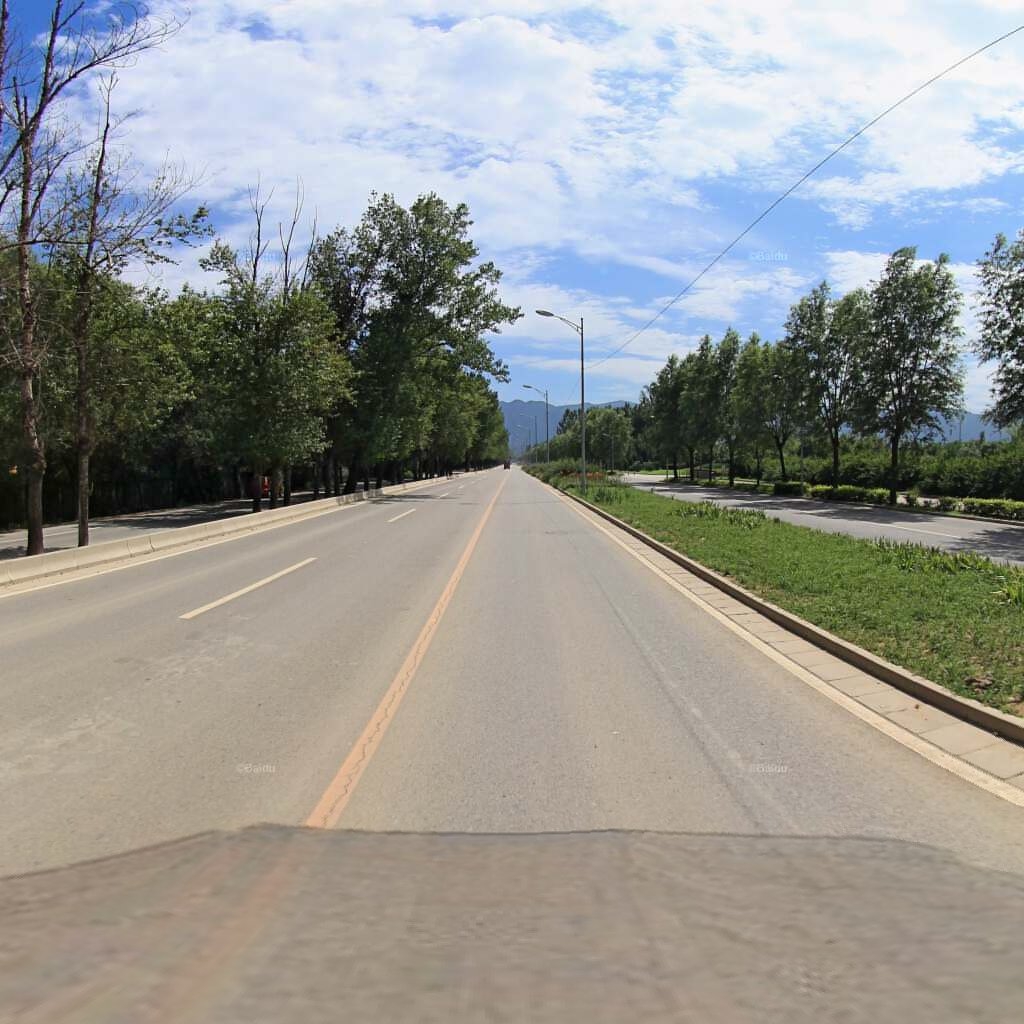
Region: Haidian
Road damage annotations: longitudinal crack